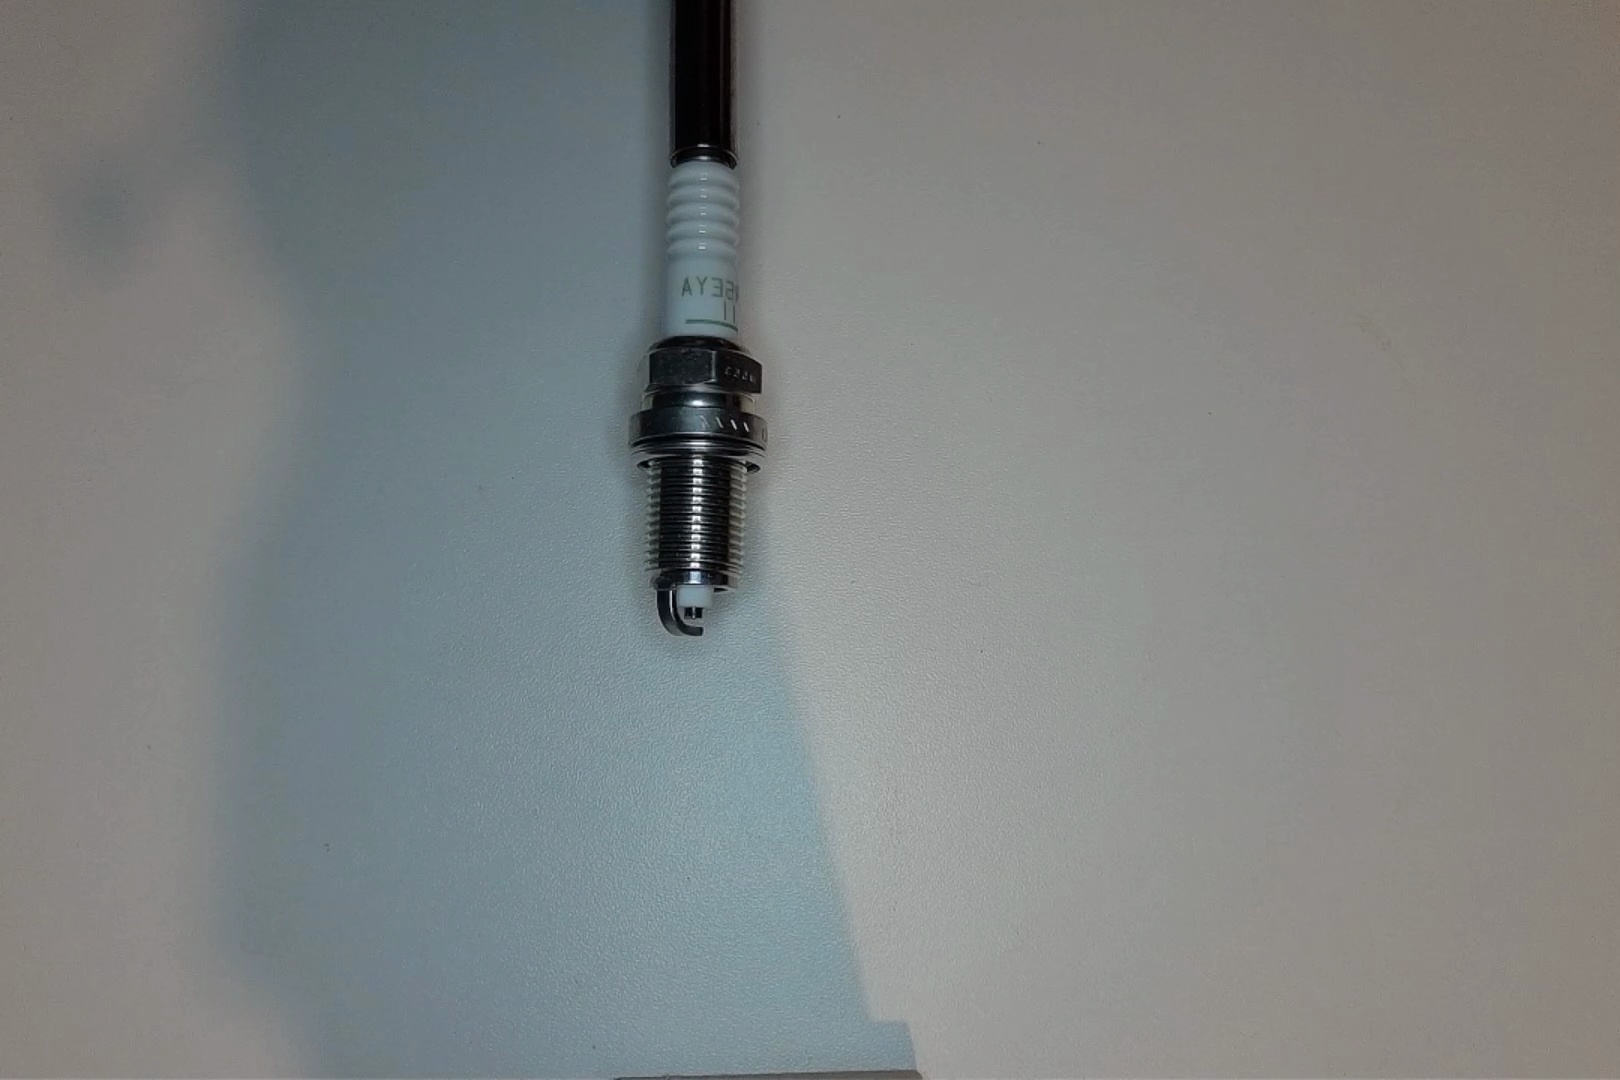
Label: normal